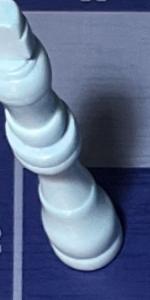
Label: King_White